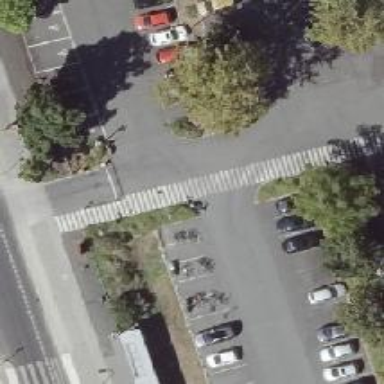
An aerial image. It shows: Uncontrolled zebra crossing on the road.